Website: apple-inc
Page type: customer-info-address
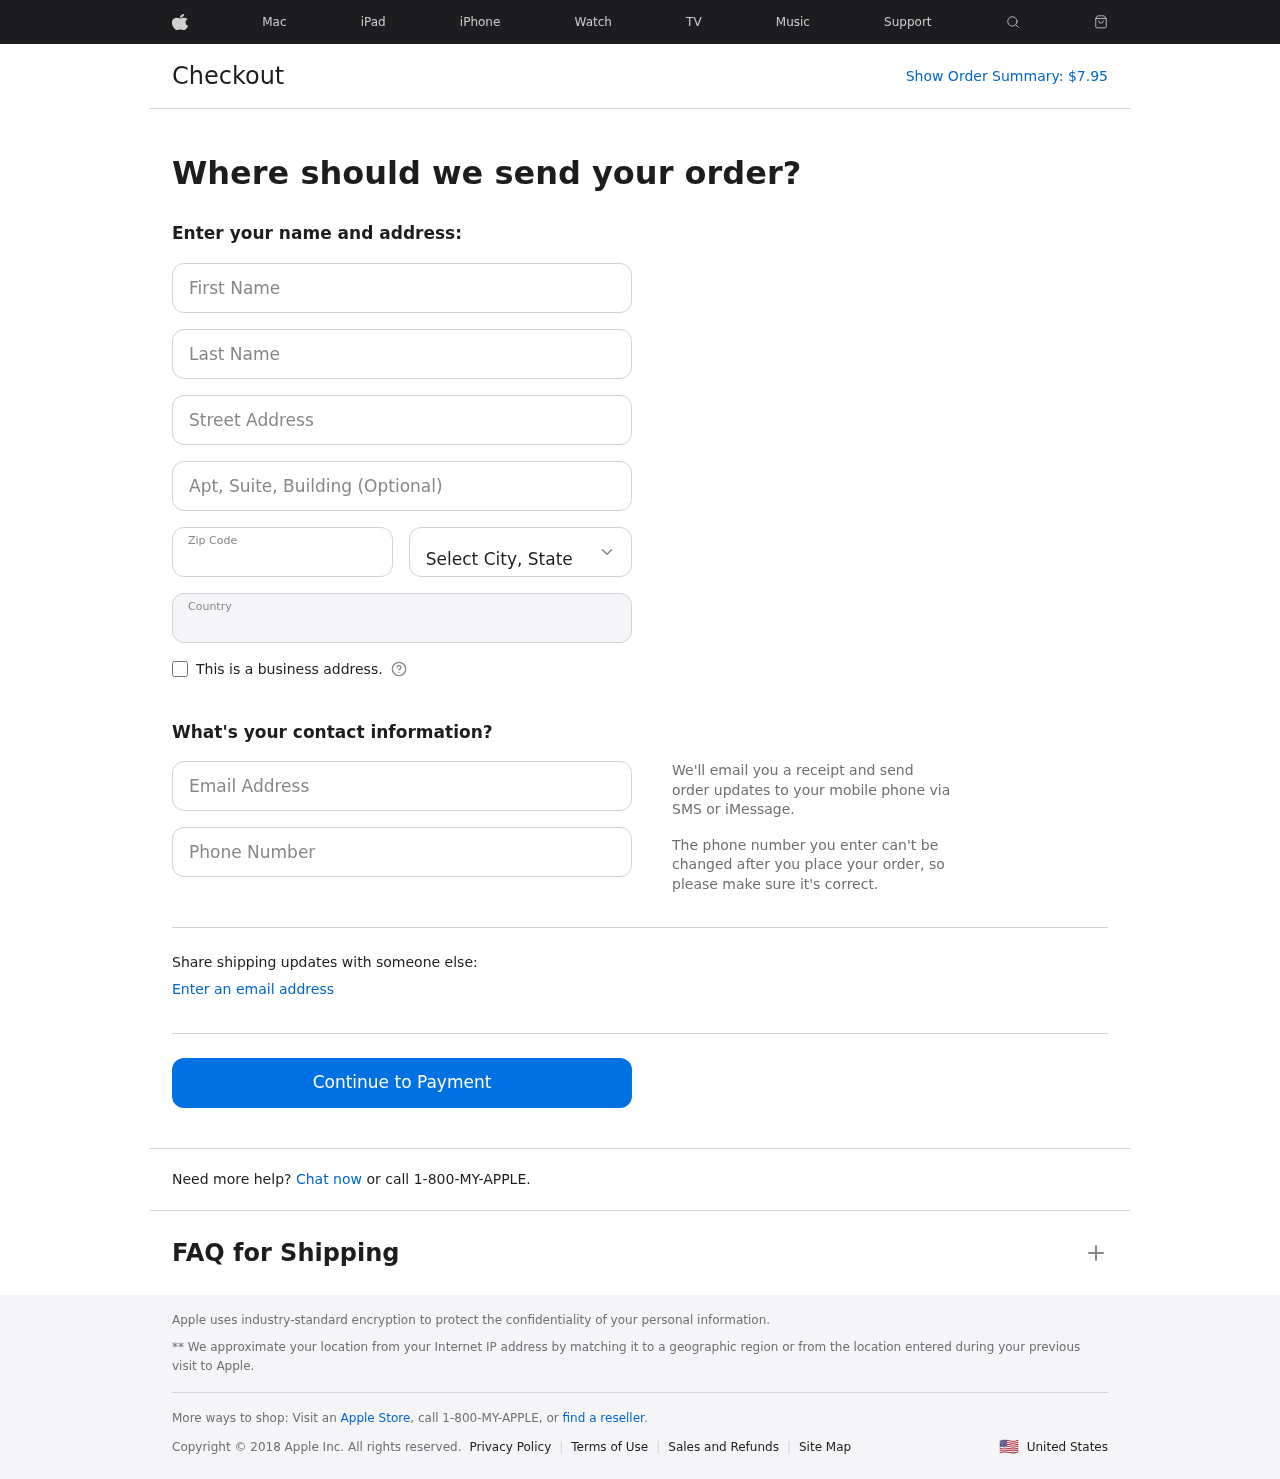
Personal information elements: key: PII_CITY_STATE
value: East Eric, IN
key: PII_COUNTRY
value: United States
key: PII_EMAIL
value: savery@yahoo.com
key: PII_FIRSTNAME
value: Shawn
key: PII_LASTNAME
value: Avery
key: PII_PHONE
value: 9087563629
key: PII_POSTCODE
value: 56919
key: PII_STREET
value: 195 Heidi Ridges Suite 740
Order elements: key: ORDER_TOTAL
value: $7.95